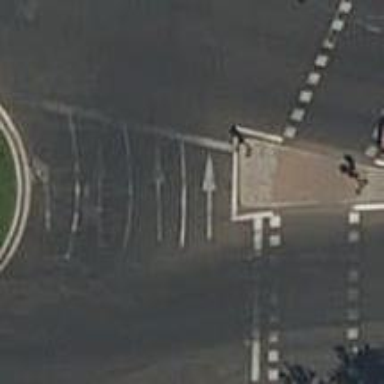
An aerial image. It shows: Road with traffic signals for signaling.